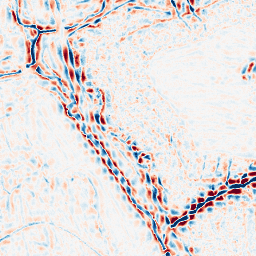
Category: wavelet
Decomposition family: wavelet_biorthogonal
Decomposition parameters: wavelet: bior5.5
level: 3
Upsampling method: sinc_hamming
Upsampling parameters: scale: 8
kernel_size: 16
Upsampling scale: 8